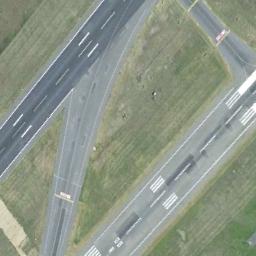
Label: runway